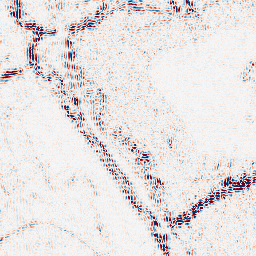
Category: wavelet
Decomposition family: wavelet_dwt
Decomposition parameters: wavelet: sym4
level: 2
Upsampling method: linear_exact
Upsampling parameters: scale: 4
Upsampling scale: 4